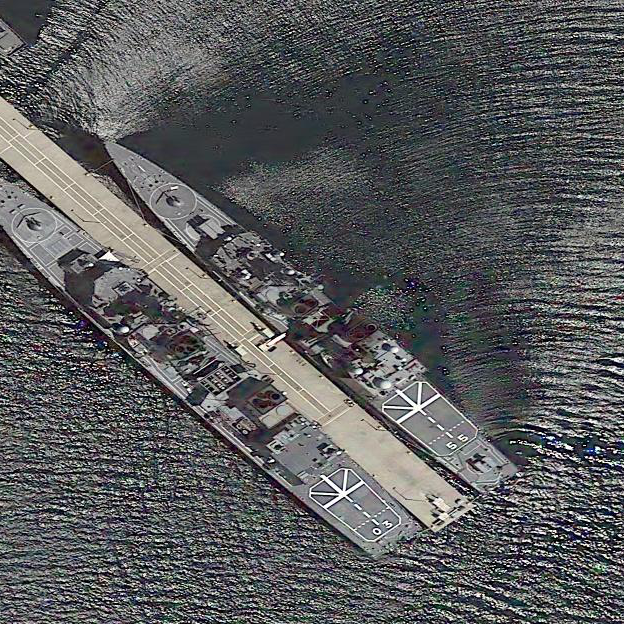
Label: cruiser